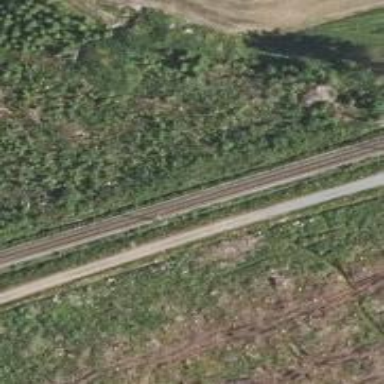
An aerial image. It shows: Railway signal with catenary mast.